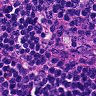
Metastatic tissue present: no